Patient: sex M, age 47
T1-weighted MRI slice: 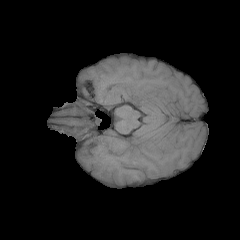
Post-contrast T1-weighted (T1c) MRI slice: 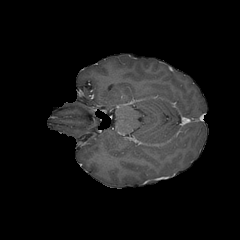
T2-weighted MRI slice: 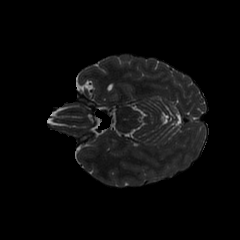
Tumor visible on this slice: no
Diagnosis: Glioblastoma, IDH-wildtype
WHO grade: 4